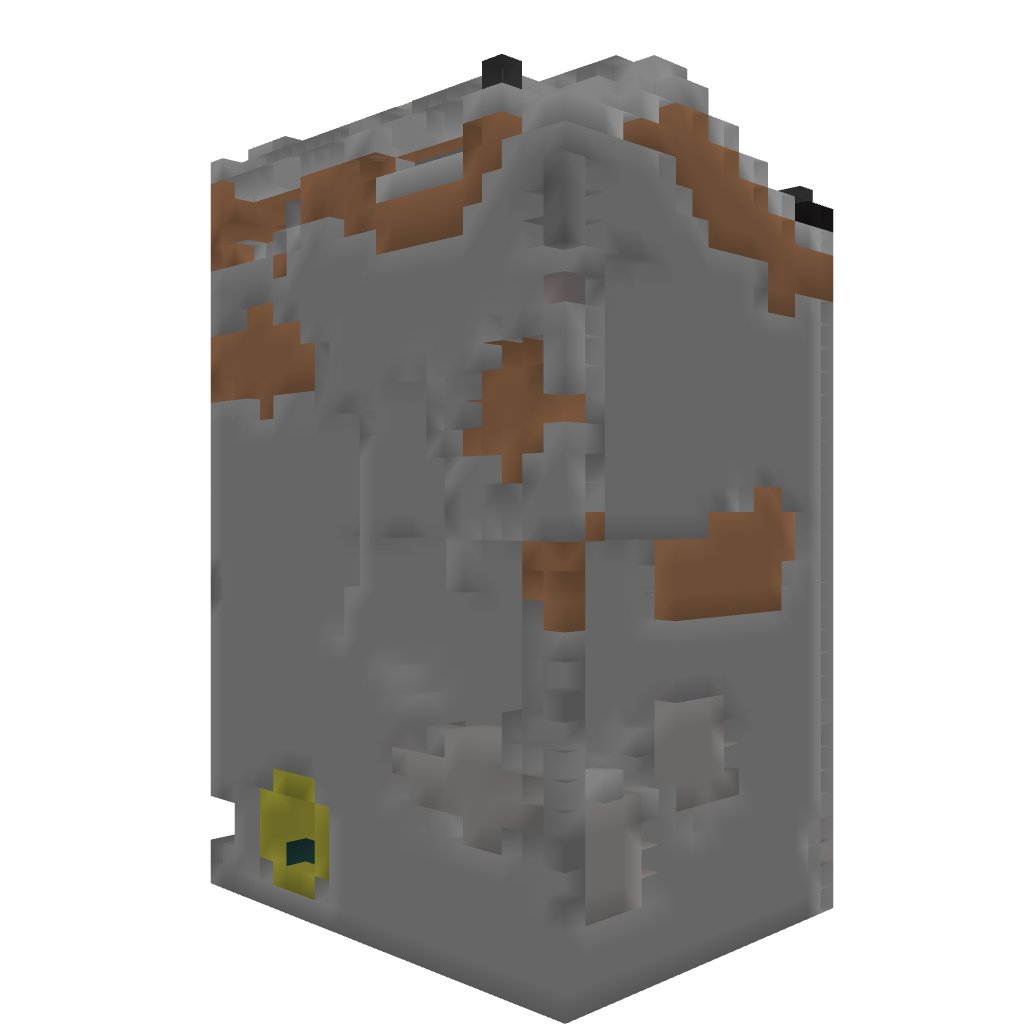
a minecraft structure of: Mountain-Villa